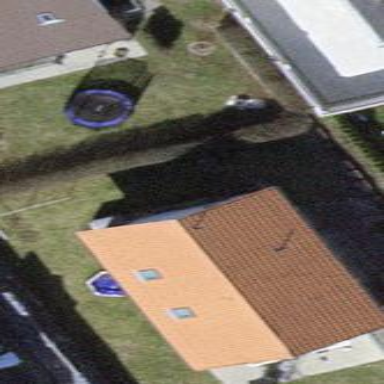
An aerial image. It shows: Detached building with gabled roof.